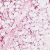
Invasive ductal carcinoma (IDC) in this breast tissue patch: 0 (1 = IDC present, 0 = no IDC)